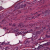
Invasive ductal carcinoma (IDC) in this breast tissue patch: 1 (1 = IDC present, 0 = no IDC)